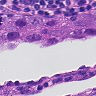
Metastatic tissue present: yes